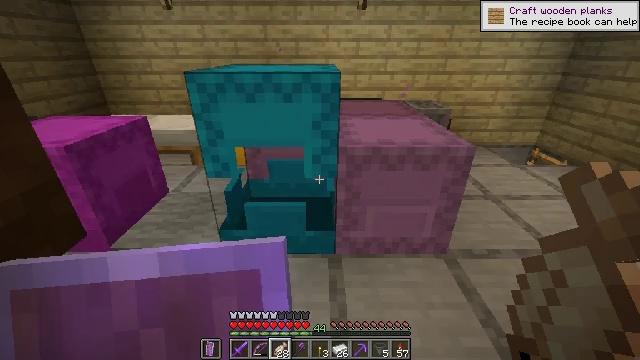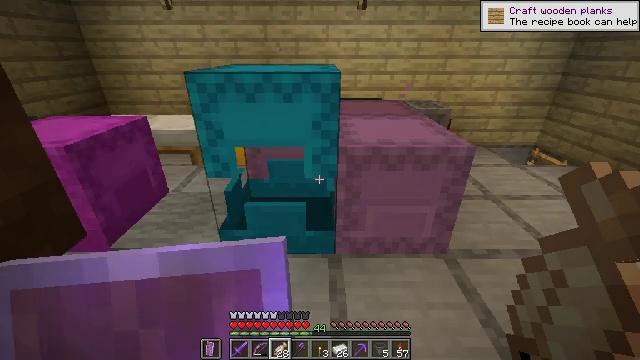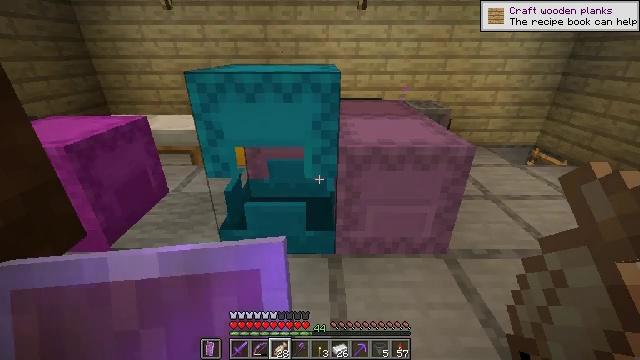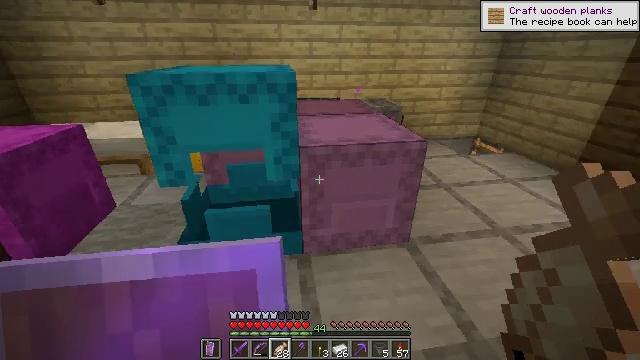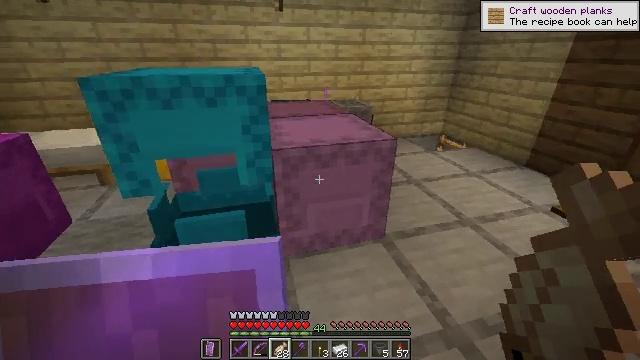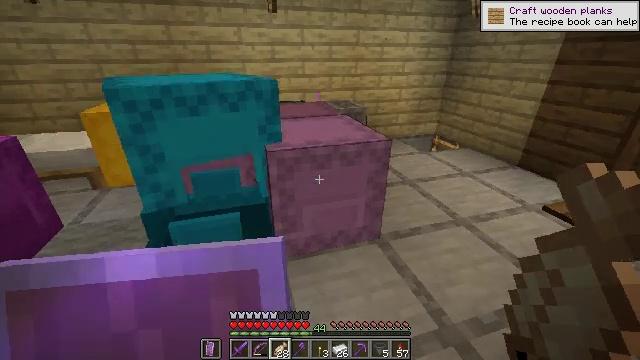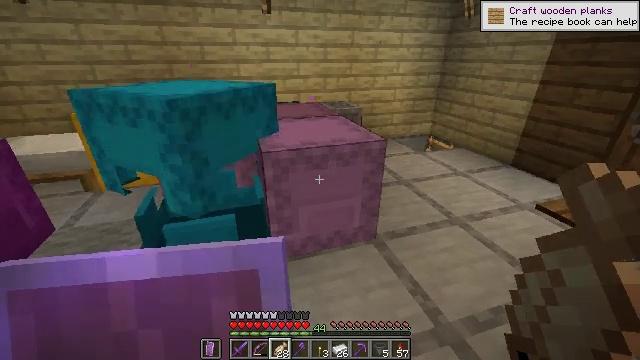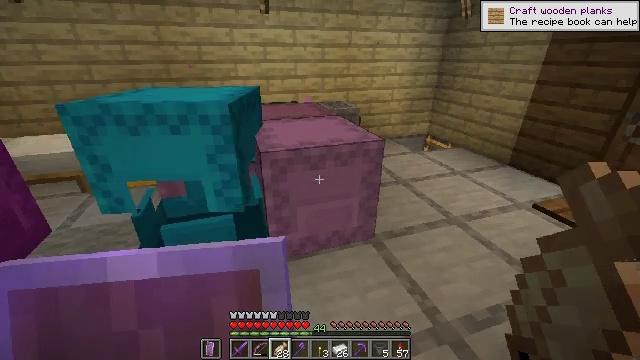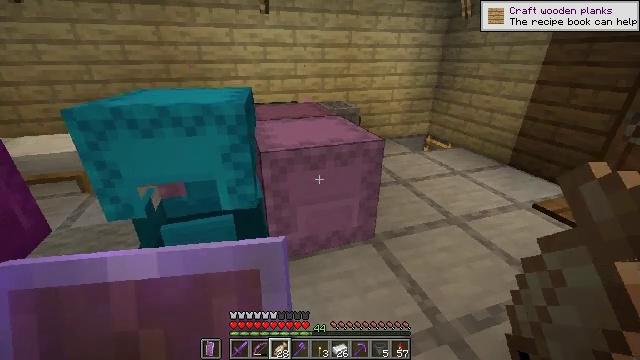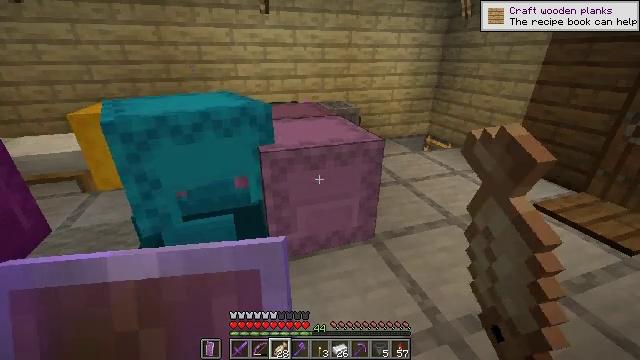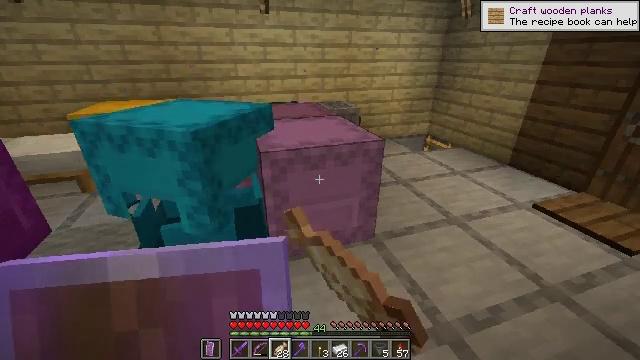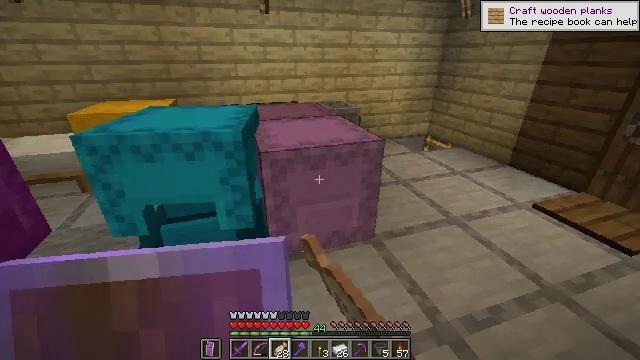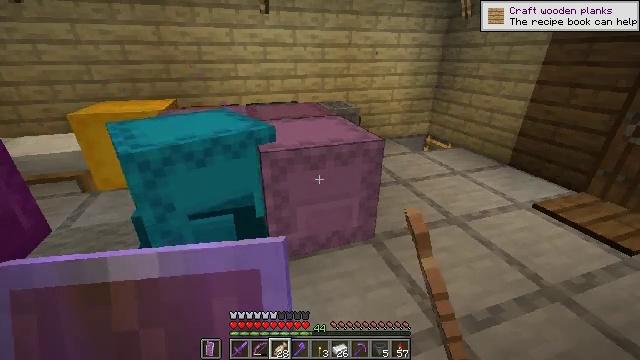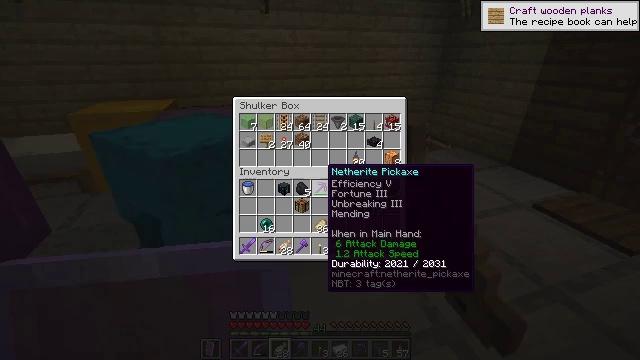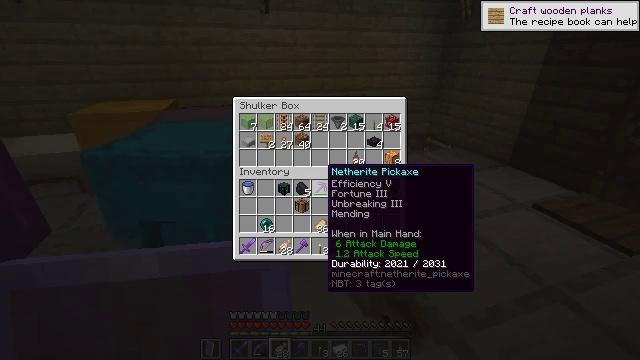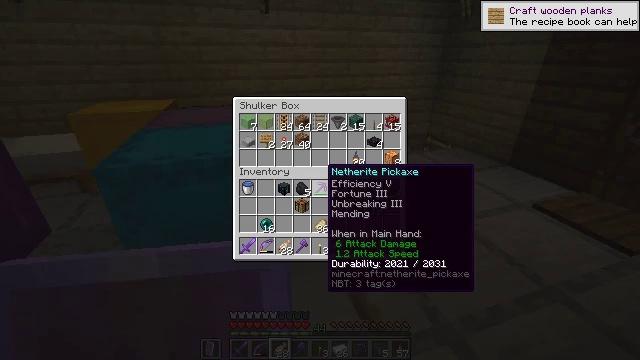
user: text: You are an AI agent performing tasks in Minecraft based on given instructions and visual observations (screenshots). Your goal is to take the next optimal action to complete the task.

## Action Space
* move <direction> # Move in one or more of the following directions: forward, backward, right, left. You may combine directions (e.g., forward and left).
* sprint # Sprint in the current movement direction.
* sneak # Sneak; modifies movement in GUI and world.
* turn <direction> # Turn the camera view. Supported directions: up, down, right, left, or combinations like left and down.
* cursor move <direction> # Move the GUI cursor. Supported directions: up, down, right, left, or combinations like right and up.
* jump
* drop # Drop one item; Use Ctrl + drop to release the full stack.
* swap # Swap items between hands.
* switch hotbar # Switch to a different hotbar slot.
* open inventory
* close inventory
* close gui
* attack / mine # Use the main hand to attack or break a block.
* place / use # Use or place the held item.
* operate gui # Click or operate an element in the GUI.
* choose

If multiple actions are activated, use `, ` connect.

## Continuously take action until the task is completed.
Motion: motion action
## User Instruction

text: Transform crimson stems into crimson planks.
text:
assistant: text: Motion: no_op
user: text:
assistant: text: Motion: no_op
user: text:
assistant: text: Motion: turn right
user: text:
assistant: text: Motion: turn right
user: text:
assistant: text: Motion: turn right
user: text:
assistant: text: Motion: turn right
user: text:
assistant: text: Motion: no_op
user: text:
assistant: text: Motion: use / place
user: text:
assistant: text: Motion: use / place
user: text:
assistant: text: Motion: use / place
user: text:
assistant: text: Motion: use / place
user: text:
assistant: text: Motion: use / place
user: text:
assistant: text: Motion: no_op
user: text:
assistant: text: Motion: no_op
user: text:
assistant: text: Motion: no_op
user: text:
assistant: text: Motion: no_op
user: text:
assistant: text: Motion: no_op
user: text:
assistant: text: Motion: no_op
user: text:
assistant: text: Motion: no_op
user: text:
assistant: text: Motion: no_op
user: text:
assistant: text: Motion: no_op
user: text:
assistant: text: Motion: no_op
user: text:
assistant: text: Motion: no_op
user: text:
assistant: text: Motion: no_op
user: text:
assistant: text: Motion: no_op
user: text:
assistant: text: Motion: no_op
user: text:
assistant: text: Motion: no_op
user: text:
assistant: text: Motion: turn right
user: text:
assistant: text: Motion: turn right
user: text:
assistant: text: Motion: no_op